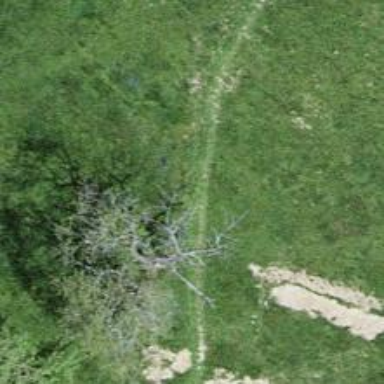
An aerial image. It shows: Path covered in grass.